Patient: sex M, age 74
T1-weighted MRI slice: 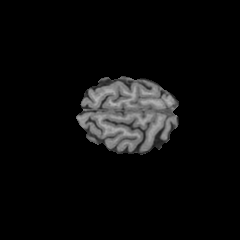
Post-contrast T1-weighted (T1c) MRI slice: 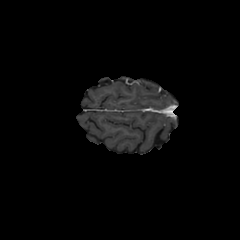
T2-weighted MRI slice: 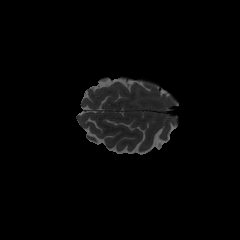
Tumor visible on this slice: no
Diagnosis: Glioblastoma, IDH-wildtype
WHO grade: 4